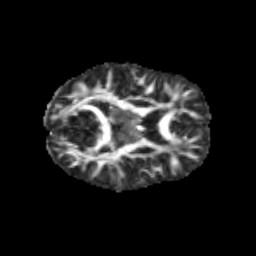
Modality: FA
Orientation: axial
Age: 11
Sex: female
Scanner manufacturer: siemens
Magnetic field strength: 3 T
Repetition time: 3.8 s
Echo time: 0.07 s